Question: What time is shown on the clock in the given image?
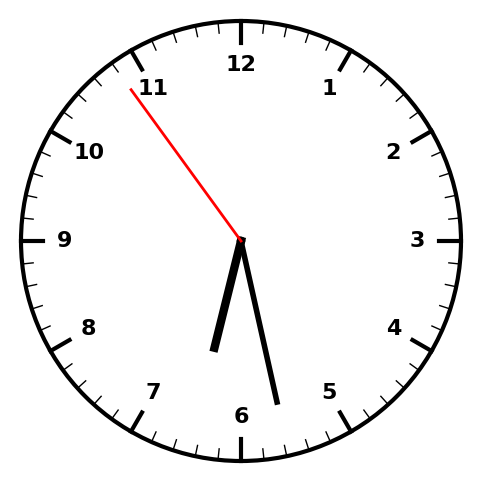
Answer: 06:27:54